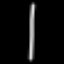
Label: line